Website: crate-barrel
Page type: customer-info-address
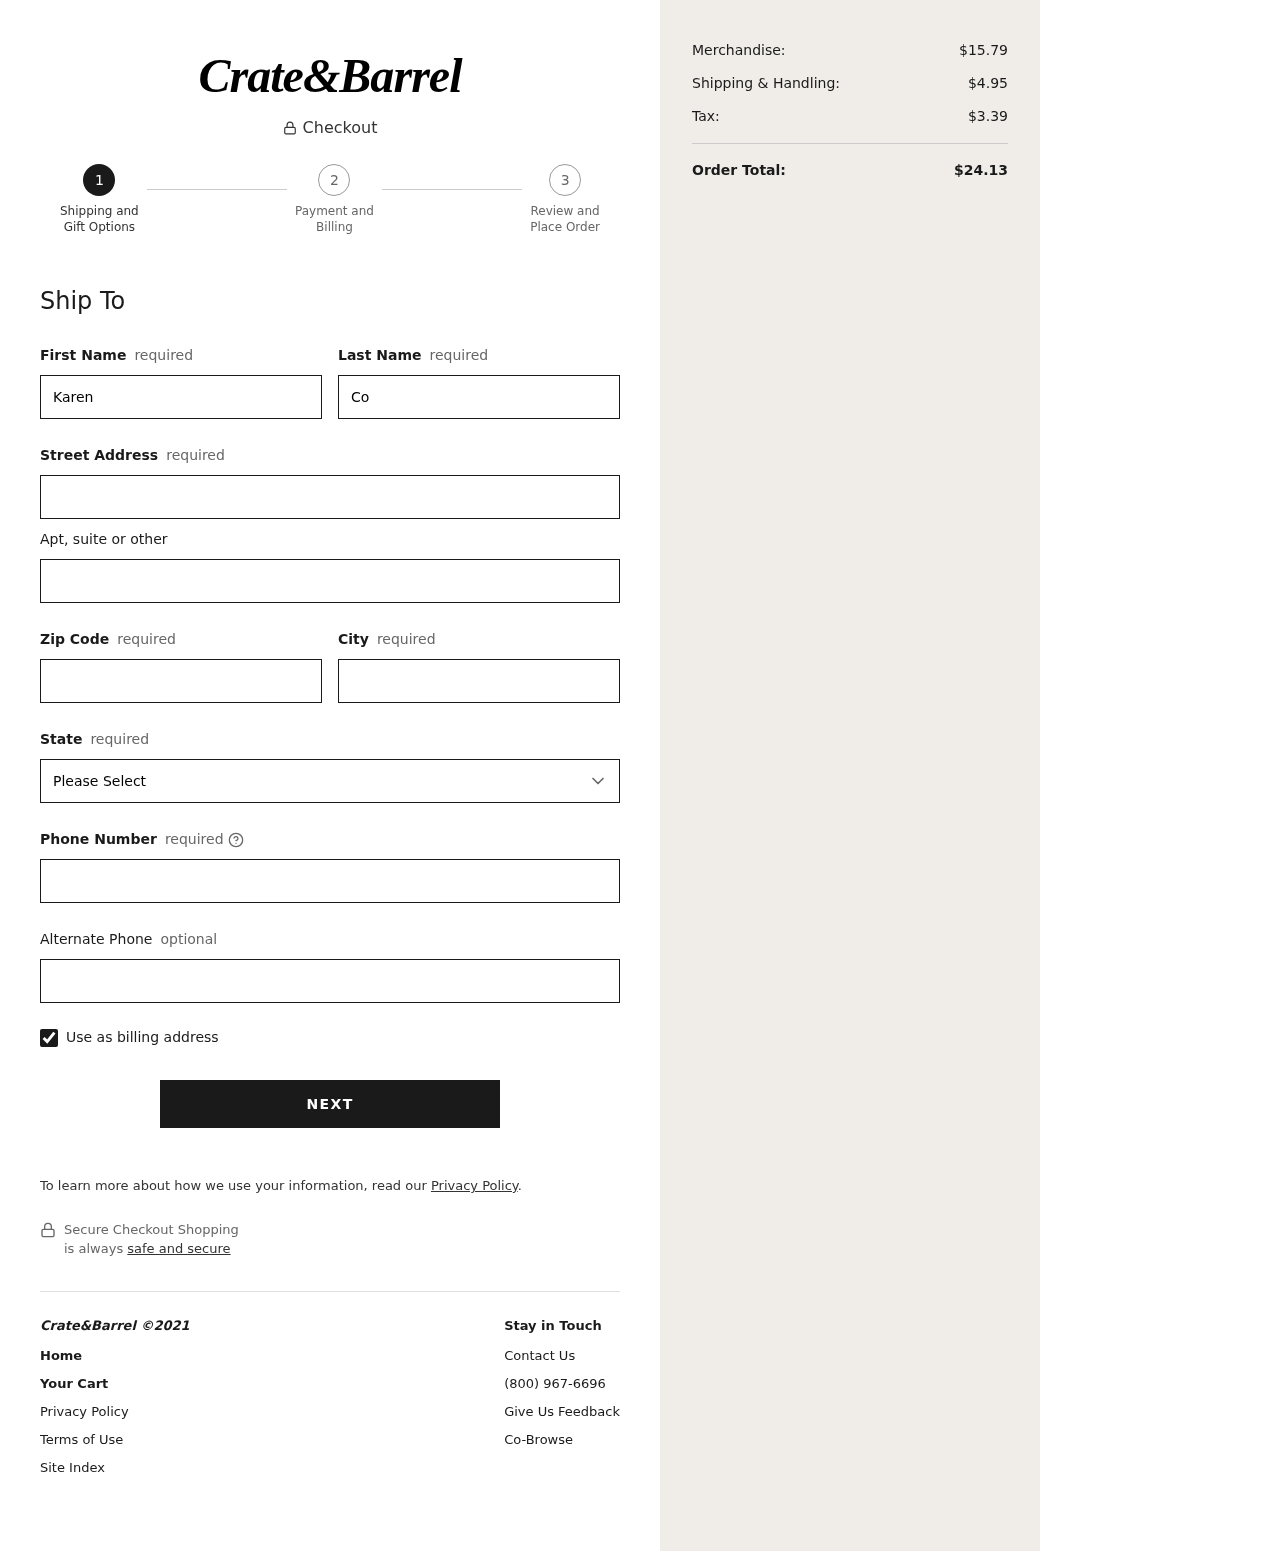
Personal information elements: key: PII_STATE
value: Rhode Island
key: PII_FIRSTNAME
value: Karen
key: PII_LASTNAME
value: Cole
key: PII_STREET
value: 295 Anderson Walk
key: PII_POSTCODE
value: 19520
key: PII_CITY
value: New Jeanland
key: PII_PHONE
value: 4627518245
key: PII_PHONE_ALT
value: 7653688371
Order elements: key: ORDER_SUBTOTAL
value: $15.79
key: ORDER_SHIPPING_COST
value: $4.95
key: ORDER_TAX
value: $3.39
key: ORDER_TOTAL
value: $24.13